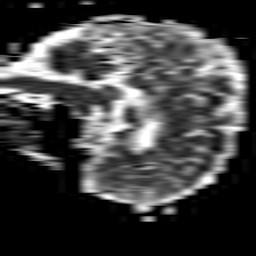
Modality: ADC
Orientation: sagittal
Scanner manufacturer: philips
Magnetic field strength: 1.5 T
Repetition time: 3.263 s
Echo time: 0.06922 s